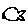
Label: fish